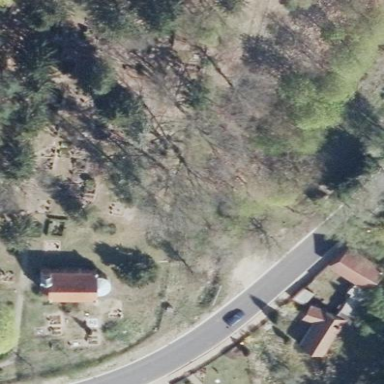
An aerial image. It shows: Fence surrounding graveyard.